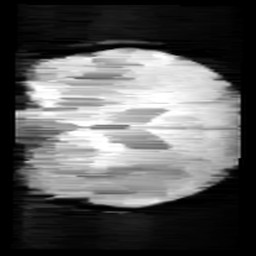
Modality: minIP
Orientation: coronal
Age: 9
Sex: male
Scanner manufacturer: siemens
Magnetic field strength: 3 T
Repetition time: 0.027 s
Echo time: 0.02 s